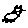
Label: cat